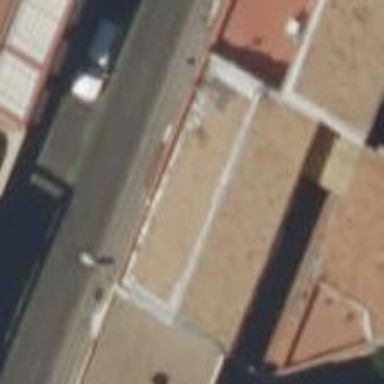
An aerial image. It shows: Clothing store.